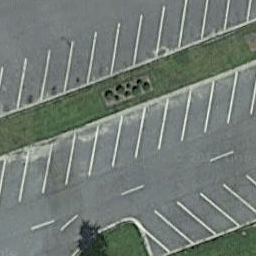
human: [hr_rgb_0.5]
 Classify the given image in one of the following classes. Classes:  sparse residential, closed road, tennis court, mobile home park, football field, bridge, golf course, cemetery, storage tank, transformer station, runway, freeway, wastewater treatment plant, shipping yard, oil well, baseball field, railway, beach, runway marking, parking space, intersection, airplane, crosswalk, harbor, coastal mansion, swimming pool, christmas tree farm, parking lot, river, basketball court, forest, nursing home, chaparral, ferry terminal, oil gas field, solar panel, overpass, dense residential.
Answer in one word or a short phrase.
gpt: parking space